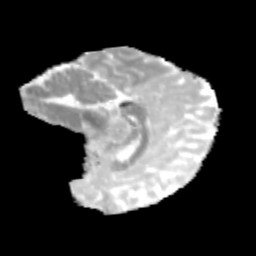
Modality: MD
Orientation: sagittal
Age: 12
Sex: male
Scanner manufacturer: siemens
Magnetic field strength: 3 T
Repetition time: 3.8 s
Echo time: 0.07 s